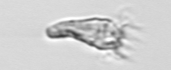
Label: Paratontonia_gracillima